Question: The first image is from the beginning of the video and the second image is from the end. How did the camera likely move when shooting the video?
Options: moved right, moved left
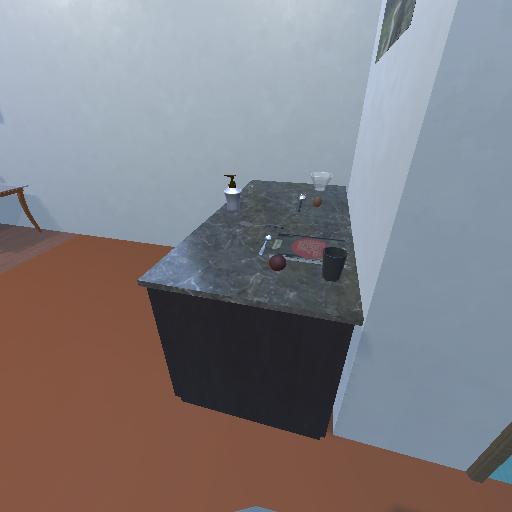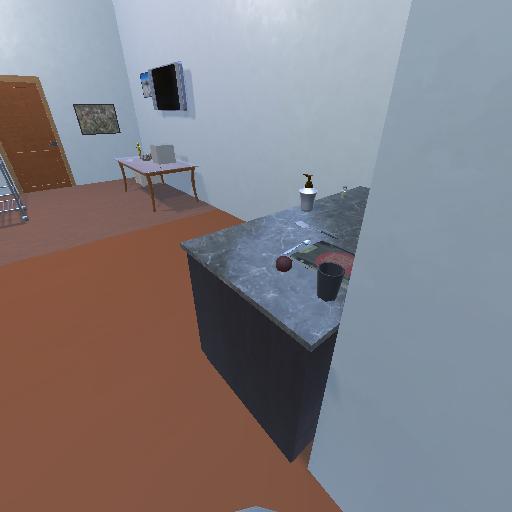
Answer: moved right